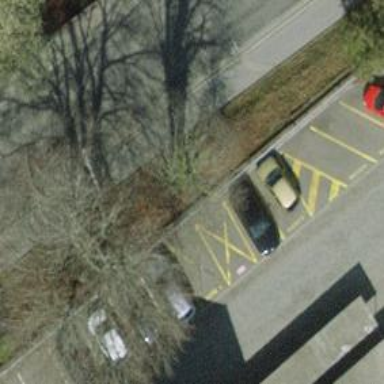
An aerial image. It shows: Car sharing facility.